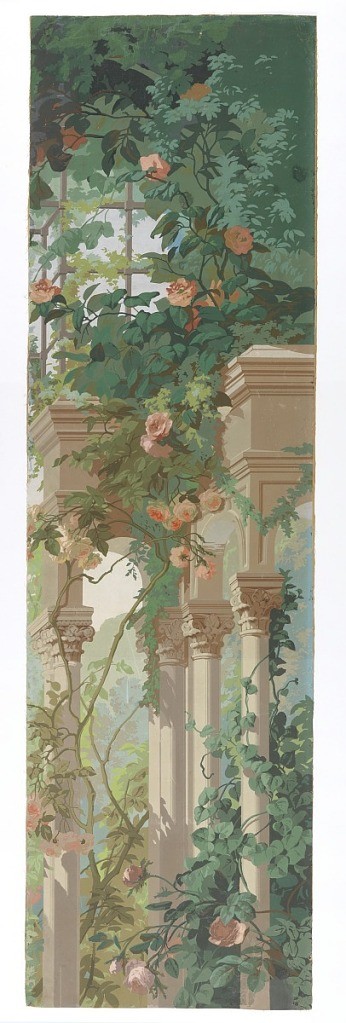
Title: "Le Jardin d'Armide" [The Garden of Armida]
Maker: Desfossé et Karth, French, 1863
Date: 1854
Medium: Block-printed paper
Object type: Scenic
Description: "a": Irregular-shaped fragment showing portion of a free-standing arcade with Corinthian columns, around which grow wisteria and other vines in large scale. Across top is trellis with pink roses; "b" almost identical motif, but building terminates at left side instead of at right. "a" and "b" are part of major picture of the scenic.